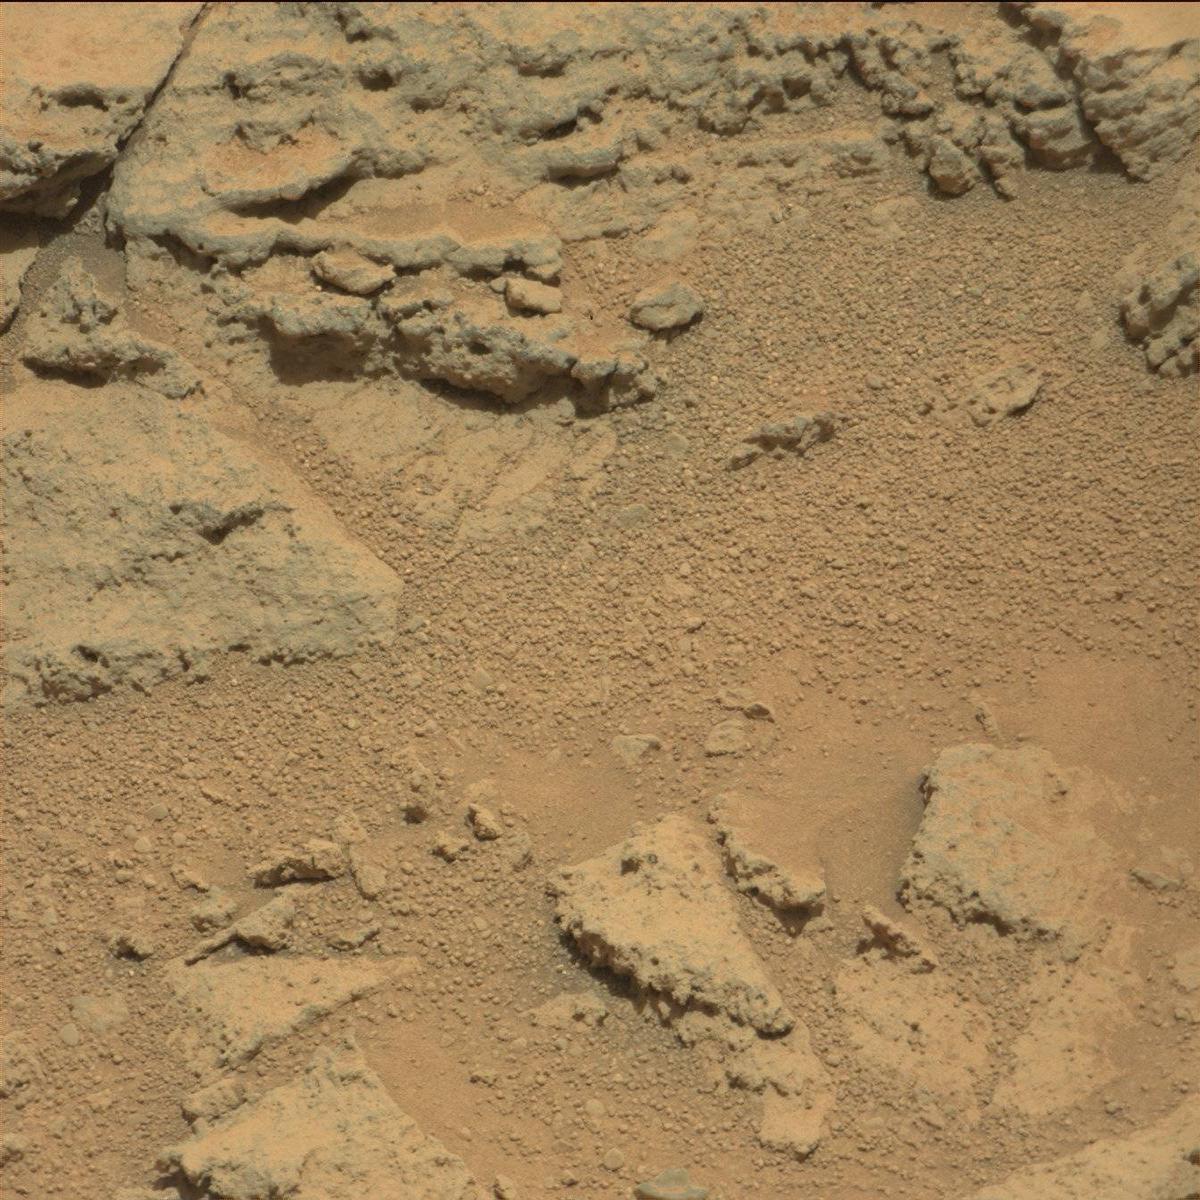
Terrain classes present: Bedrock, Rock, Sand / Soil